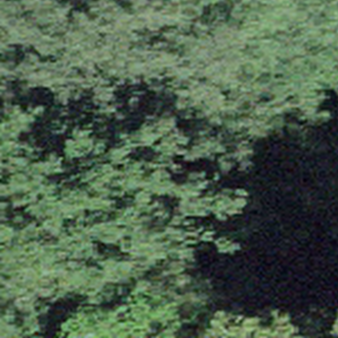
Label: other